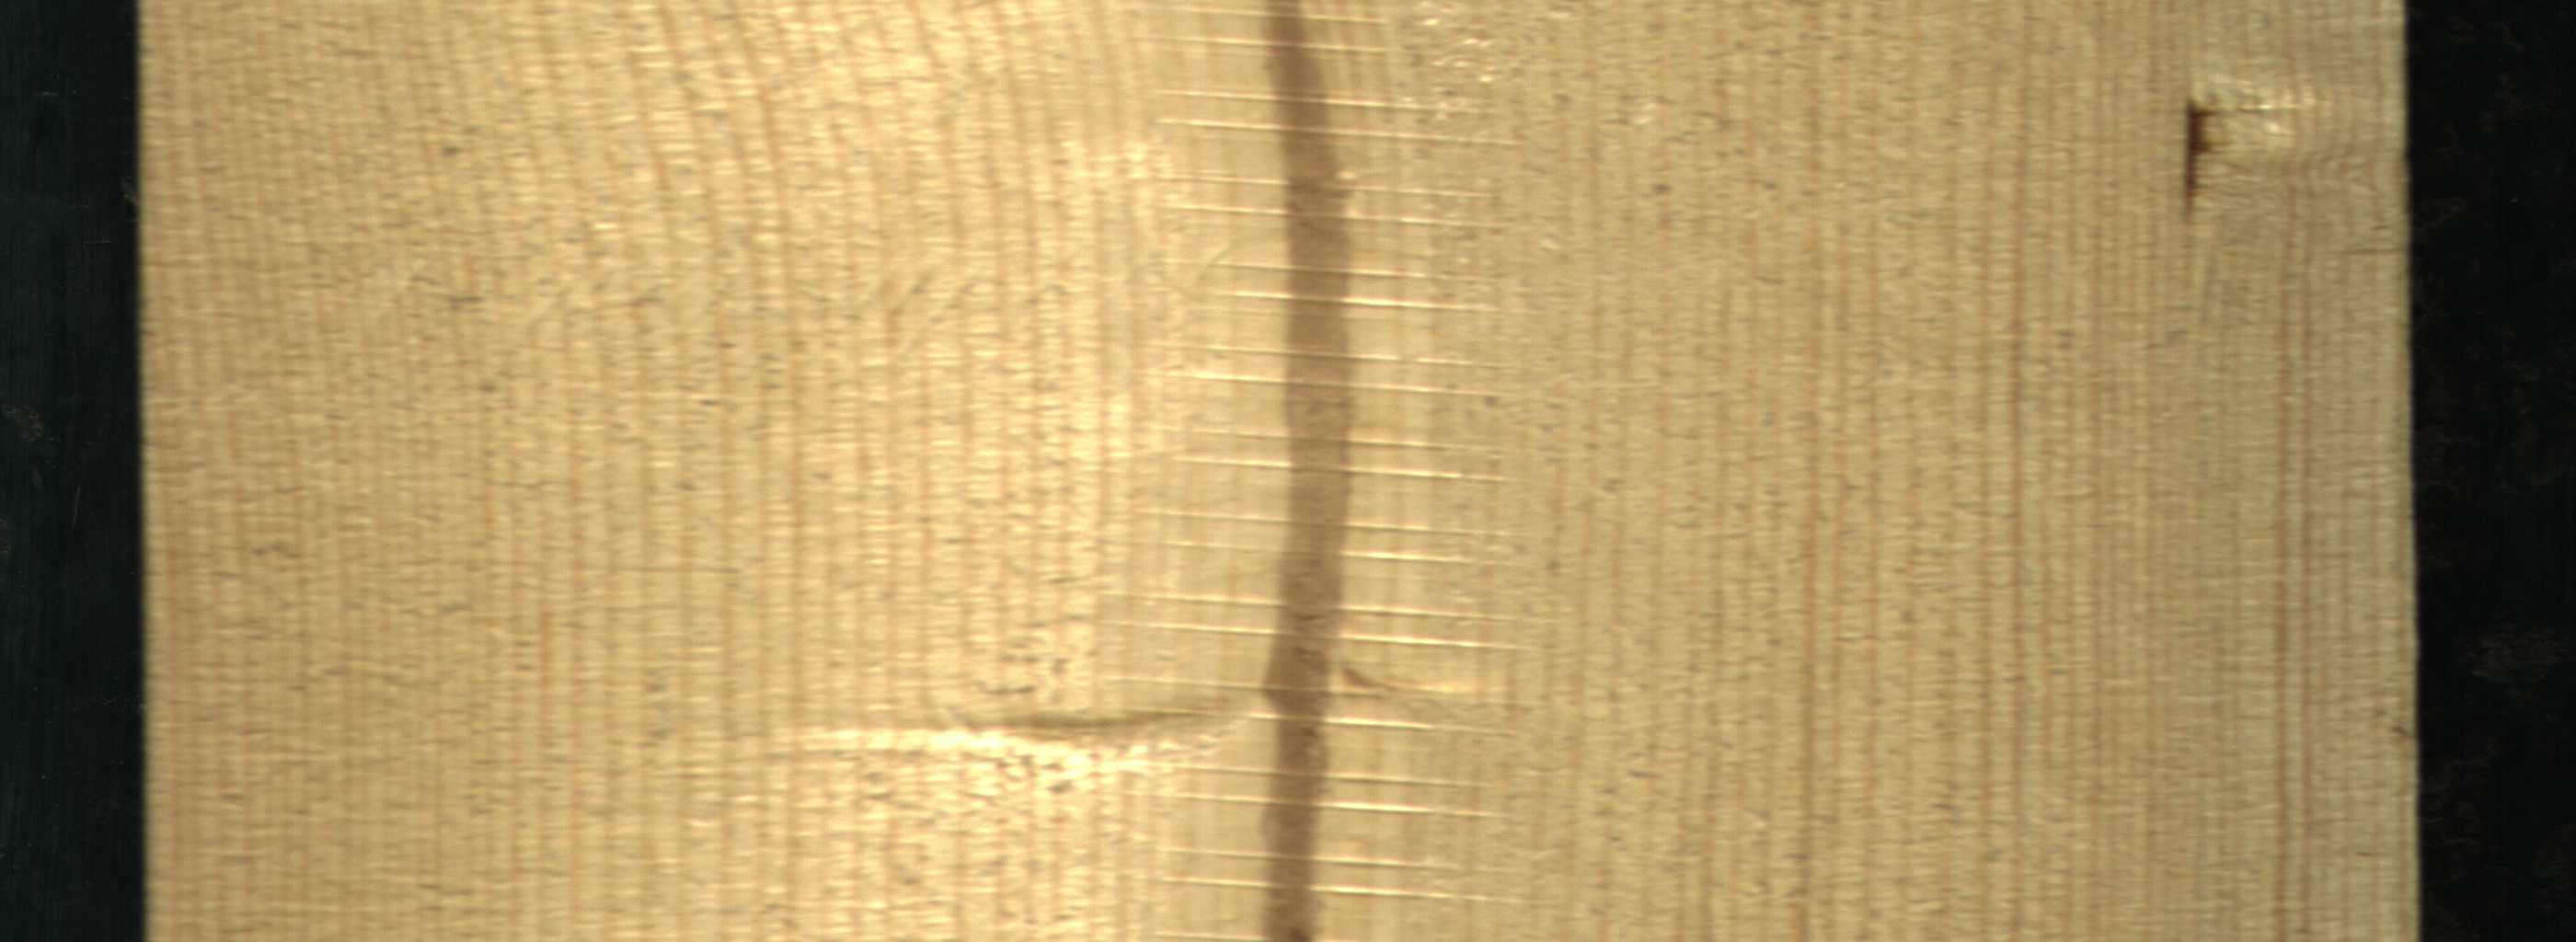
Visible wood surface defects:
Marrow
resin